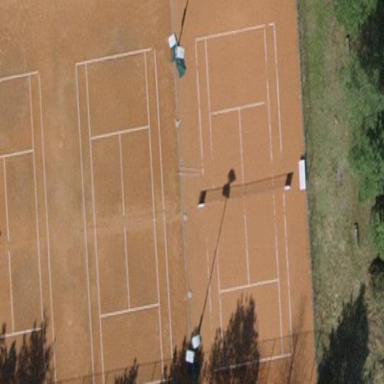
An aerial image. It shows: Tennis court in leisure pitch.